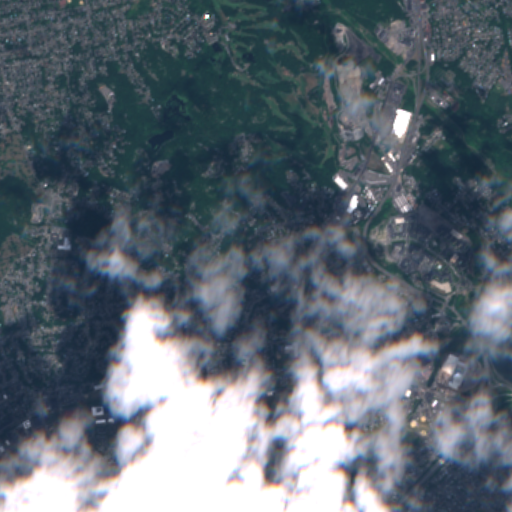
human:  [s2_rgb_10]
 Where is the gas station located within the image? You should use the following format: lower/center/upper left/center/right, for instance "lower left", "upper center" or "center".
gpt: The gas station is located in the lower center of the image.
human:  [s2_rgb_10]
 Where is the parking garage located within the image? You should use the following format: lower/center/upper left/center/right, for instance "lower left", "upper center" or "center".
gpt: The parking garage is located in the center right of the image.
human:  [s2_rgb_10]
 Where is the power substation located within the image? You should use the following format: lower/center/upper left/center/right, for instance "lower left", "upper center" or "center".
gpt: The power substation is located in the lower center of the image.
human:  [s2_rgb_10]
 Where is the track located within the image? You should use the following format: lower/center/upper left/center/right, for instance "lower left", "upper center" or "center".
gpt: The track is located in the lower left of the image.
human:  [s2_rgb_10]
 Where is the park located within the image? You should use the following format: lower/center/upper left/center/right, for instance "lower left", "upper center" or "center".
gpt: There is no park in the image.